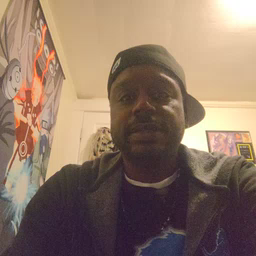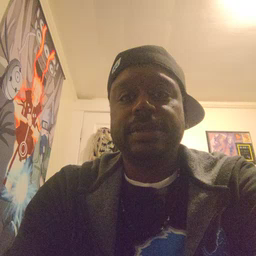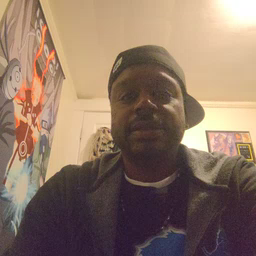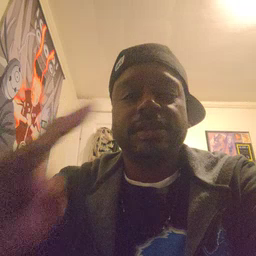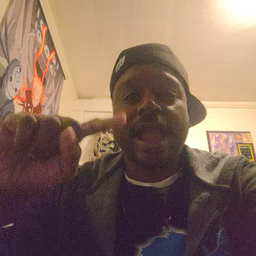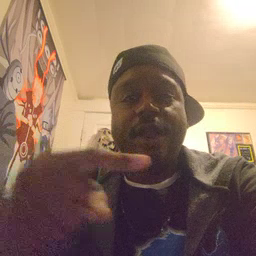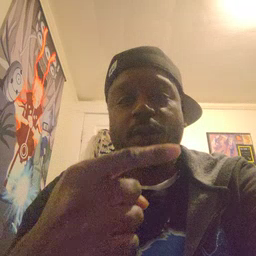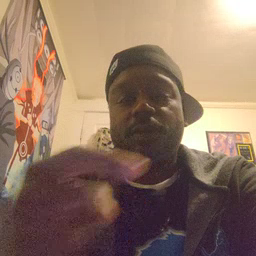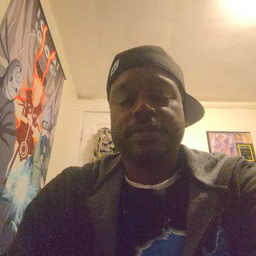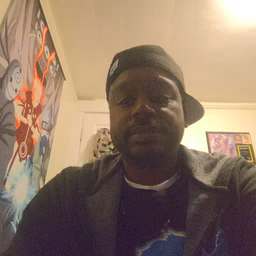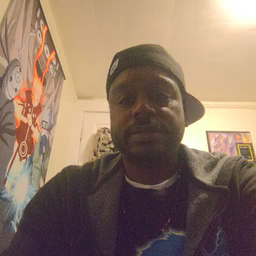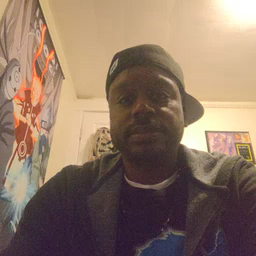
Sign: owie